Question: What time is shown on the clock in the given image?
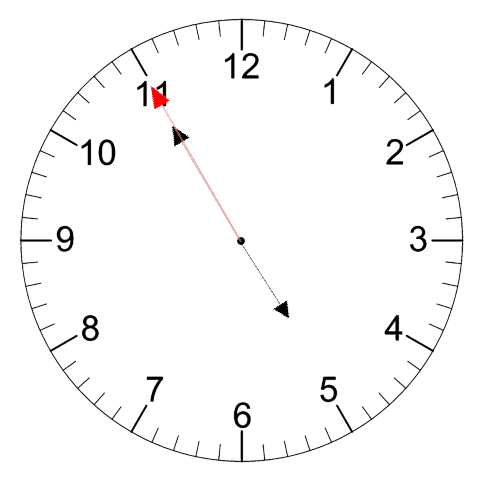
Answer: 04:54:55